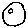
Label: moon